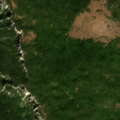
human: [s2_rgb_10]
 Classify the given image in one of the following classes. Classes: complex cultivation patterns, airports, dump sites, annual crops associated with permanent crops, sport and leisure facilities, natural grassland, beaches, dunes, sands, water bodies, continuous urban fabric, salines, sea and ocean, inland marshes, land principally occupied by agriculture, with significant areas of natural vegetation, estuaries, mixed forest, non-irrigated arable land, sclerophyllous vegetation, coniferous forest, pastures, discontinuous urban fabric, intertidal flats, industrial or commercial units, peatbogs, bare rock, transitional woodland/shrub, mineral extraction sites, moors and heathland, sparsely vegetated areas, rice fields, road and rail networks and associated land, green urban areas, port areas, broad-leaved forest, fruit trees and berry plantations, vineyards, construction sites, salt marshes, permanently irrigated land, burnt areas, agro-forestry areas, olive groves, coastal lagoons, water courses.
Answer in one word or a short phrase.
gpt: broad-leaved forest, natural grassland, transitional woodland/shrub